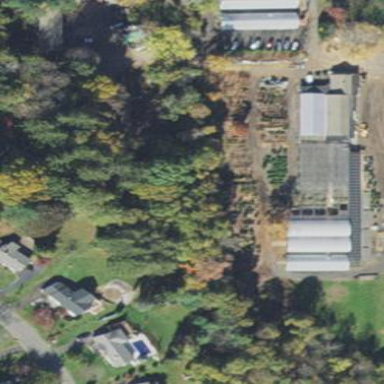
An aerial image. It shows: Plant nursery.